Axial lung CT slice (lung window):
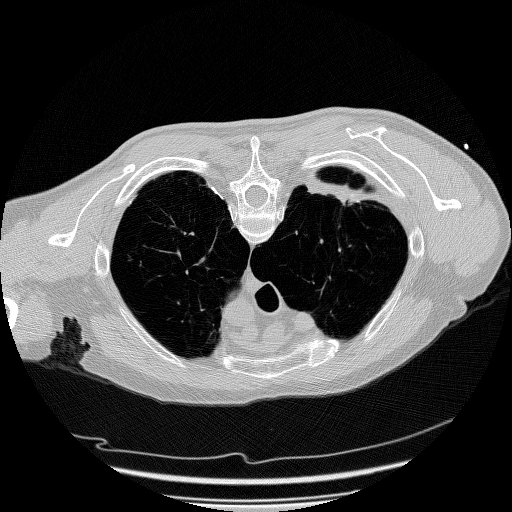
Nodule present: no